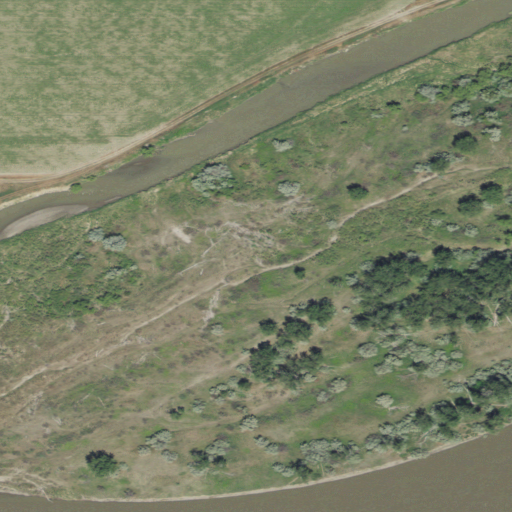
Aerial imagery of island in Montana named Howery Island containing herbaceous wetlands, woody wetlands, cultivated crops, grassland, open water, and deciduous forest